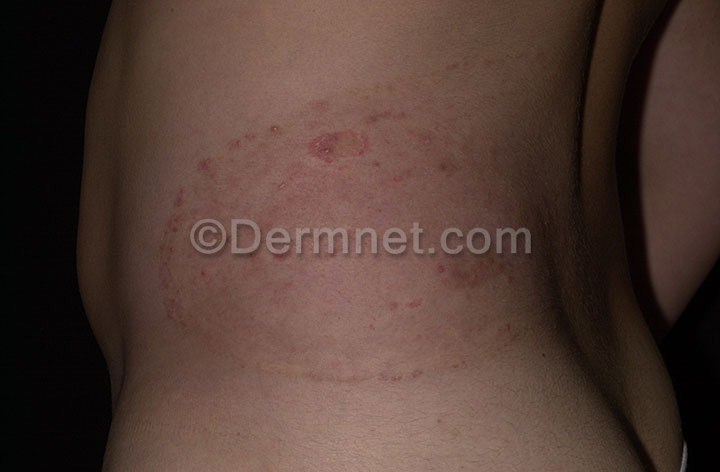
Disease: Tinea Ringworm Candidiasis and other Fungal Infections